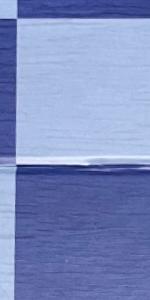
Label: Empty